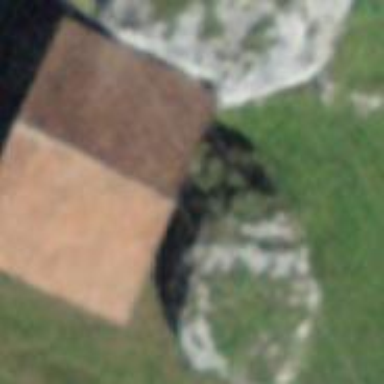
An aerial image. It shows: View of natural rock.